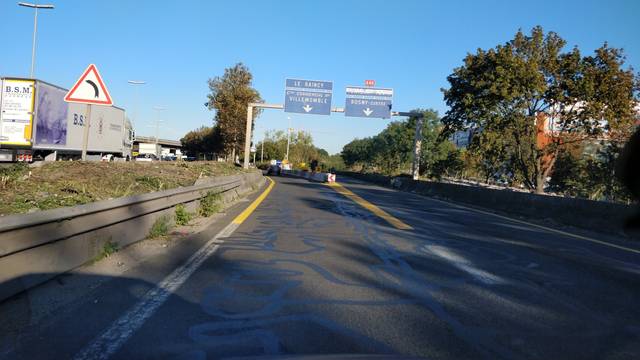
Region: France
Coordinates: 48.884, 2.466